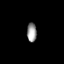
Tissue: prostate
Cell type: T cells
Senescence score: 0.7111
Nuclear area (px): 182
Mean DAPI intensity: 150.786